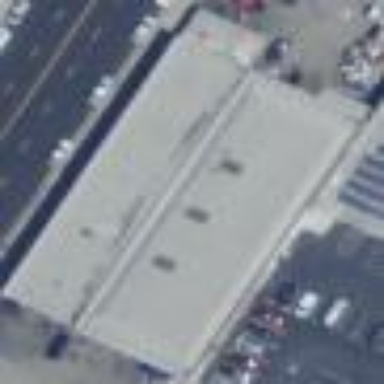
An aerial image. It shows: Industrial building.